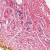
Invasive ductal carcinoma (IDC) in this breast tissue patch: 0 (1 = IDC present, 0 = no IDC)